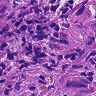
Metastatic tissue present: yes